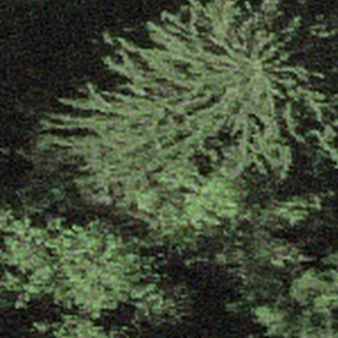
Label: other